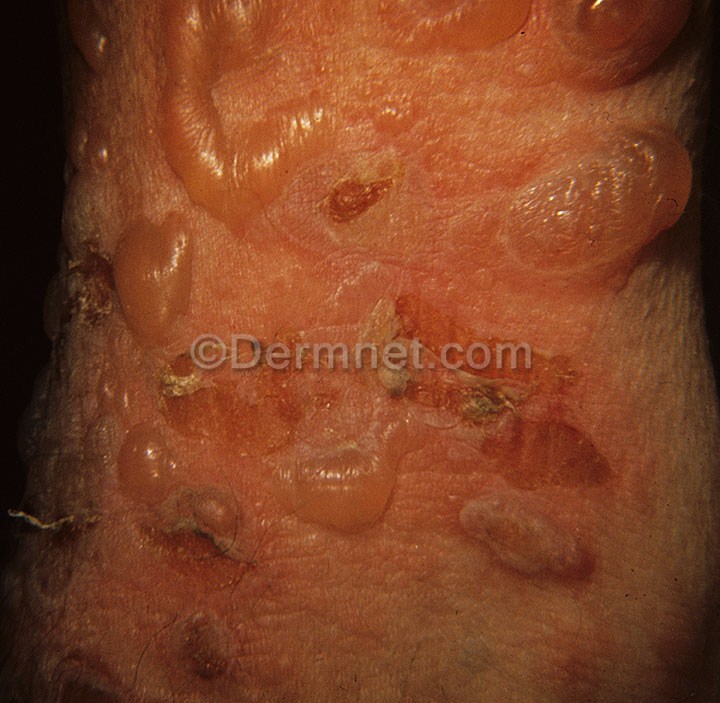
Disease: Bullous Disease Photos